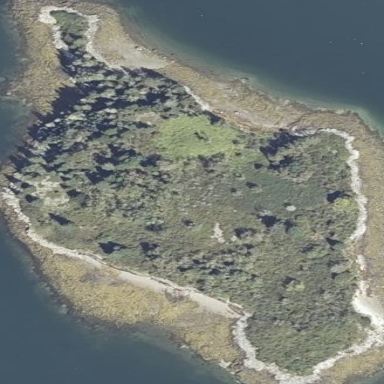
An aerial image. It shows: Island with natural coastline.